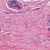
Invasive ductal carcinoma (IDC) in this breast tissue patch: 0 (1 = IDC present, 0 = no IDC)